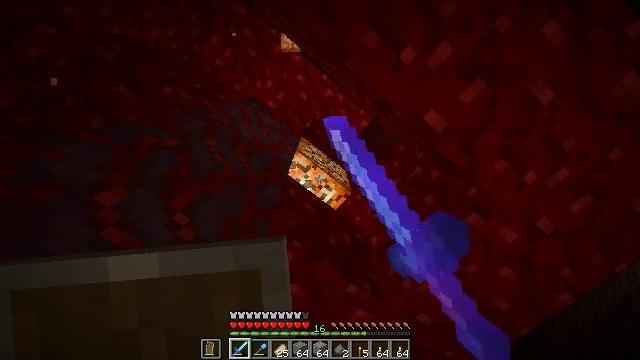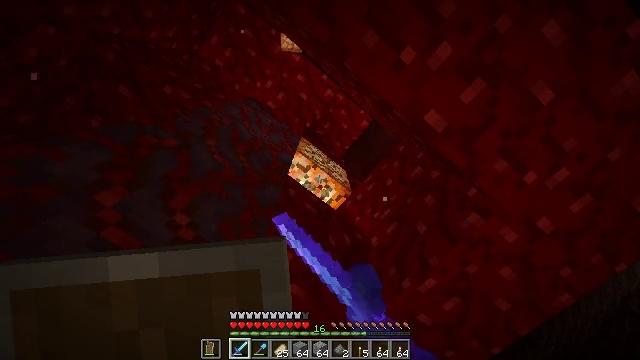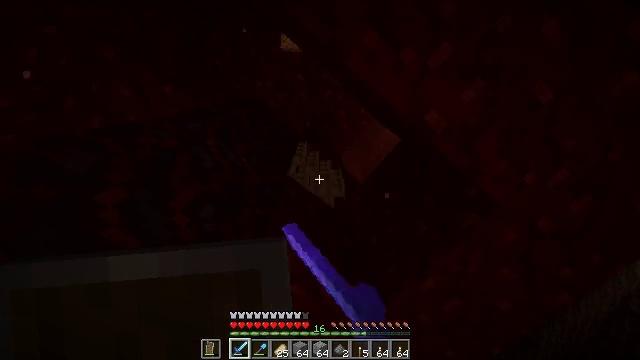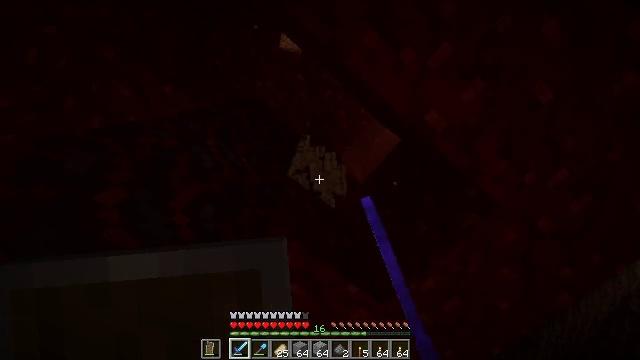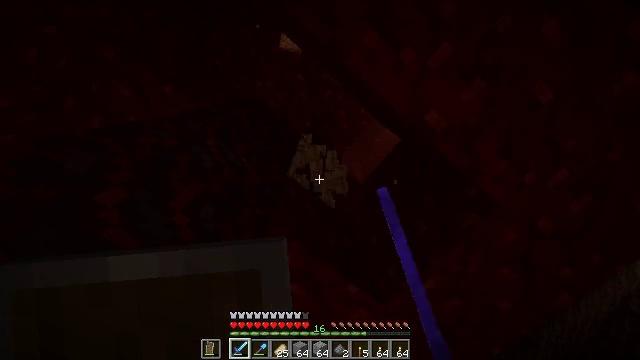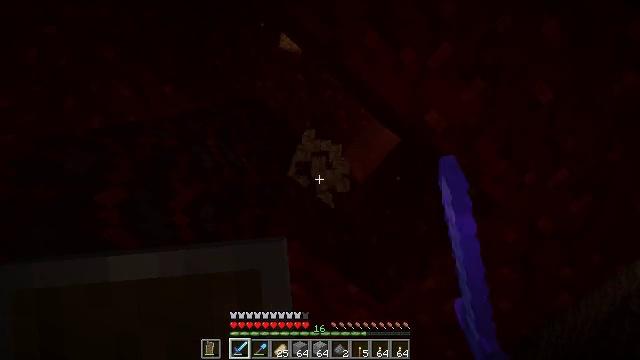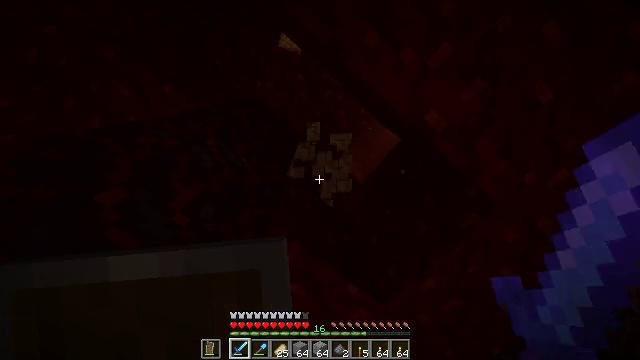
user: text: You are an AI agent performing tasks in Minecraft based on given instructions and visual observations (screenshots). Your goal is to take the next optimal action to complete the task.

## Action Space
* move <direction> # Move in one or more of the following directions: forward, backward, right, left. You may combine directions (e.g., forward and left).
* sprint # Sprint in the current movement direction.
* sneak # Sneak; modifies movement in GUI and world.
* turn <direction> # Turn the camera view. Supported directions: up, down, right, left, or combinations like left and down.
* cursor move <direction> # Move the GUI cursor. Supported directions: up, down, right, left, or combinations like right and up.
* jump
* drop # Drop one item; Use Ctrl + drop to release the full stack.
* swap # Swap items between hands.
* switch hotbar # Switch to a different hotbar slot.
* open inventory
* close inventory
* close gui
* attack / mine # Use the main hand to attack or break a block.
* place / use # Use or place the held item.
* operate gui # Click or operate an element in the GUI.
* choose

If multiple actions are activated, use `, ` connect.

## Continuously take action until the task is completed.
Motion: motion action
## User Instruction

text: Retrieve shroomlight for lighting purposes.
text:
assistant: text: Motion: attack / mine
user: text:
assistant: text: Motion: attack / mine
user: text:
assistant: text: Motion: attack / mine
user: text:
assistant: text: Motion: attack / mine
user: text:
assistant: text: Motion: attack / mine
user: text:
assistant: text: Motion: attack / mine
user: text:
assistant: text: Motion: attack / mine